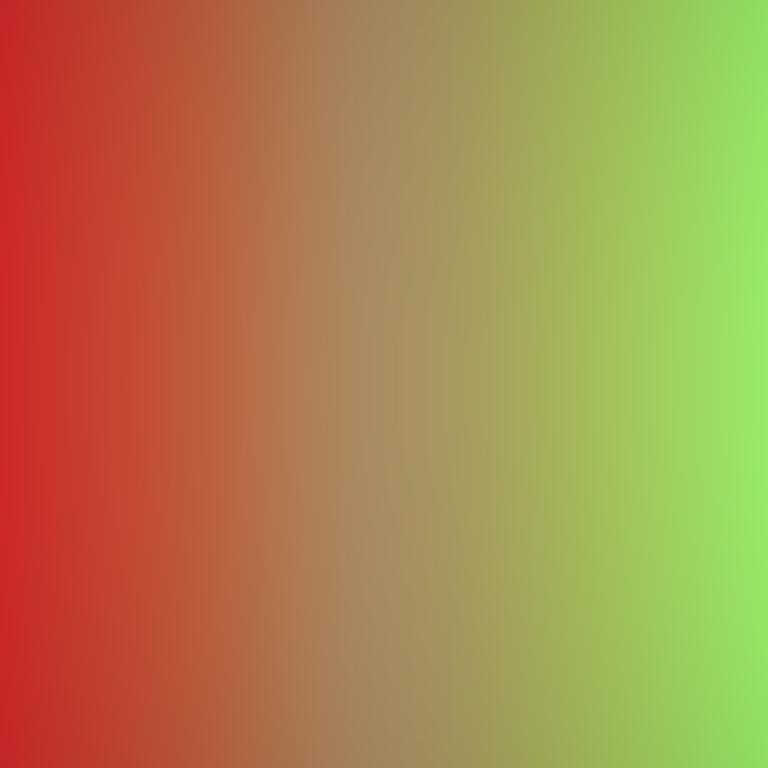
Abstract light effect, smooth gradient from deep red to bright green, calm atmosphere, soft glow, no room, no furniture, no objects.